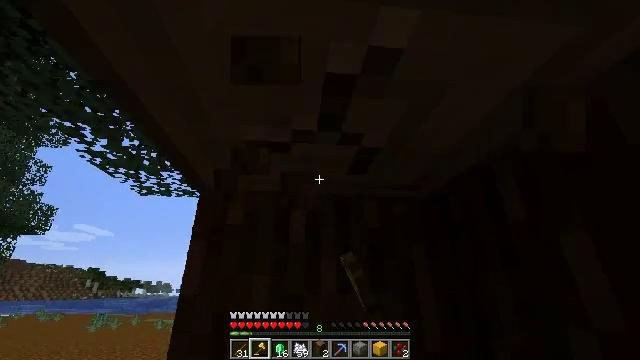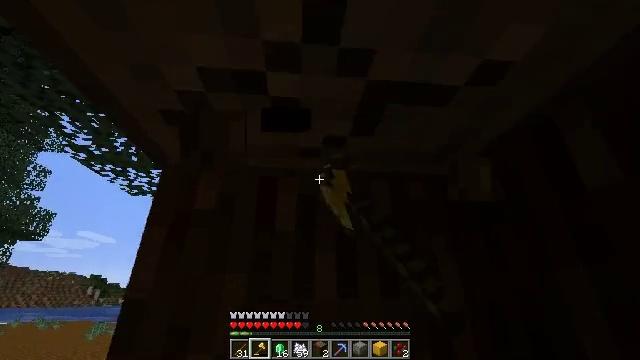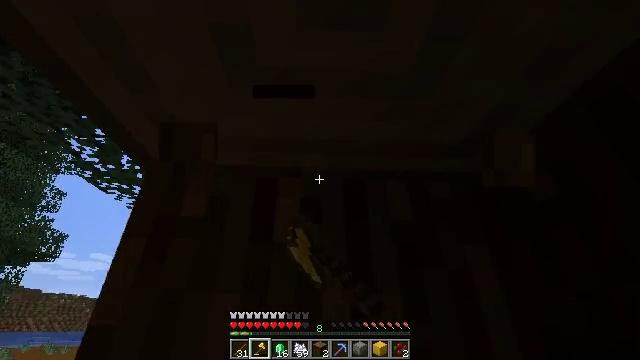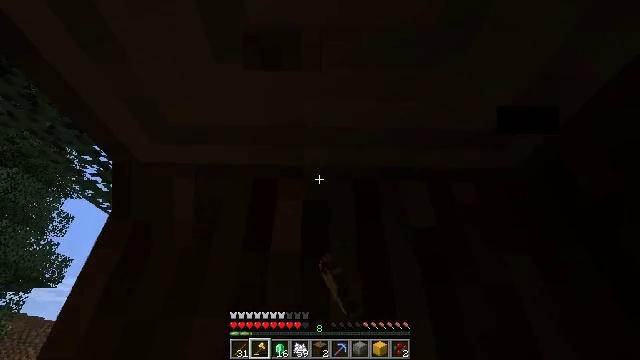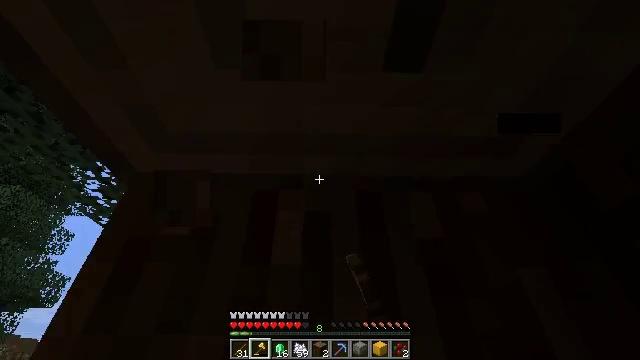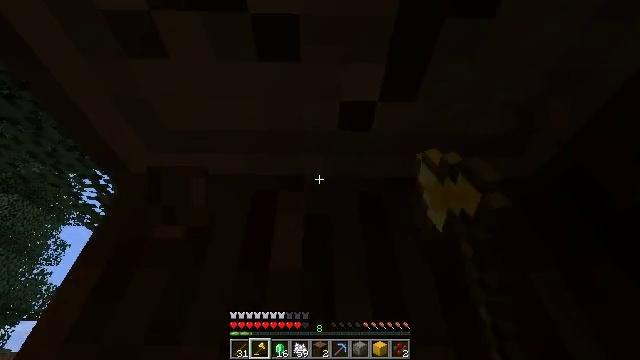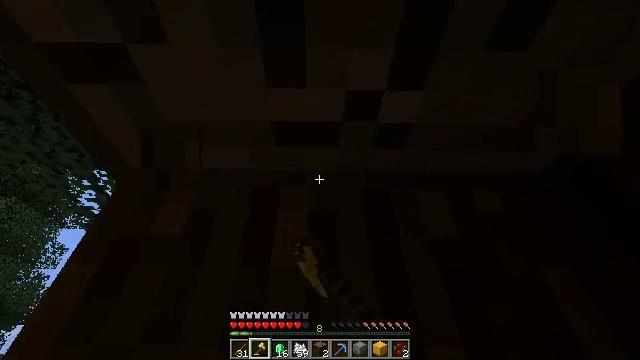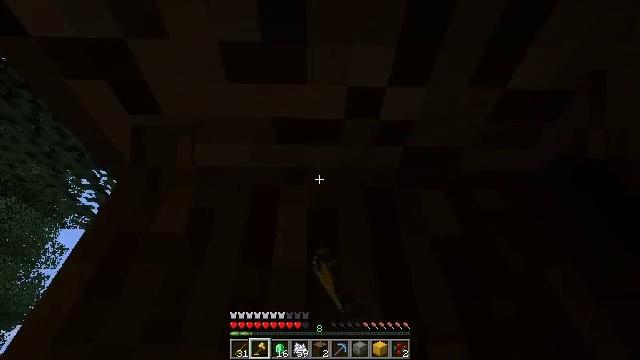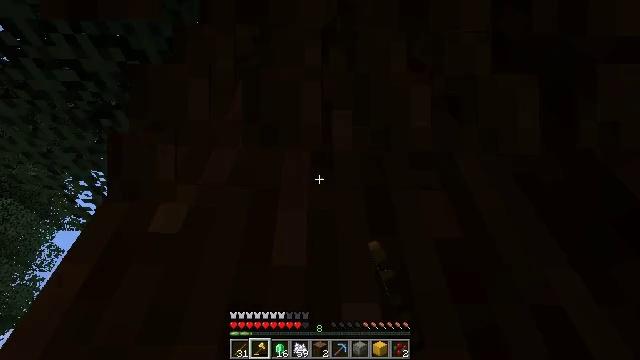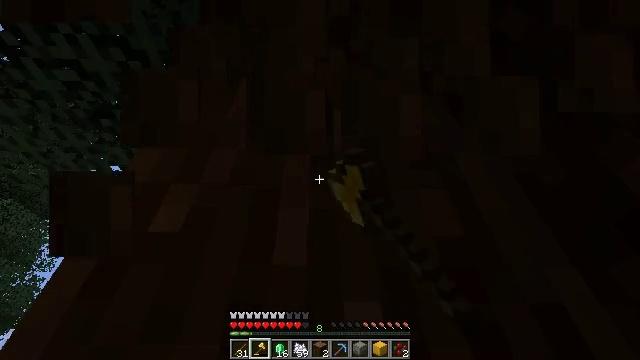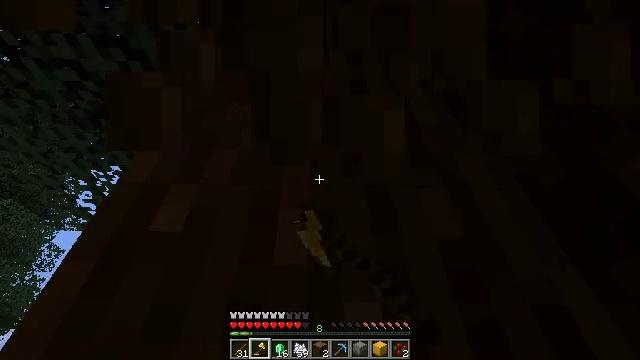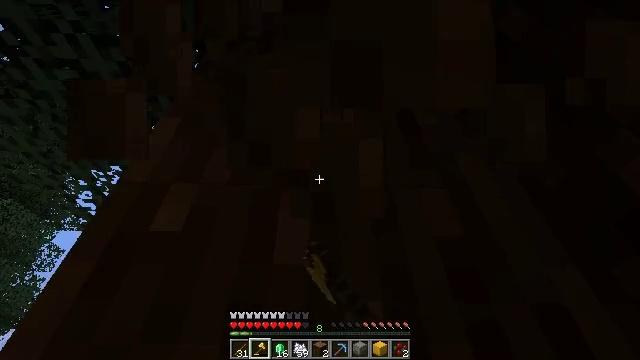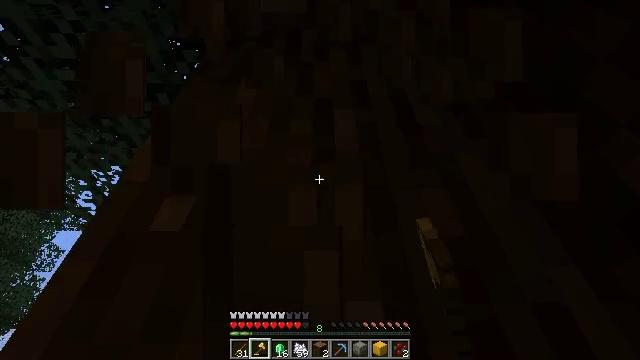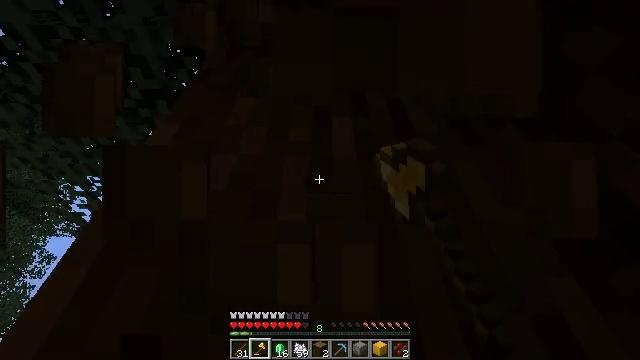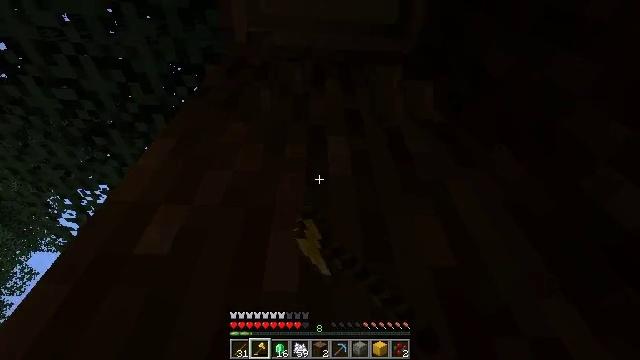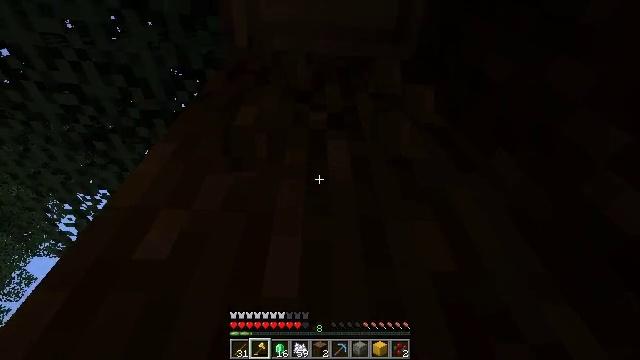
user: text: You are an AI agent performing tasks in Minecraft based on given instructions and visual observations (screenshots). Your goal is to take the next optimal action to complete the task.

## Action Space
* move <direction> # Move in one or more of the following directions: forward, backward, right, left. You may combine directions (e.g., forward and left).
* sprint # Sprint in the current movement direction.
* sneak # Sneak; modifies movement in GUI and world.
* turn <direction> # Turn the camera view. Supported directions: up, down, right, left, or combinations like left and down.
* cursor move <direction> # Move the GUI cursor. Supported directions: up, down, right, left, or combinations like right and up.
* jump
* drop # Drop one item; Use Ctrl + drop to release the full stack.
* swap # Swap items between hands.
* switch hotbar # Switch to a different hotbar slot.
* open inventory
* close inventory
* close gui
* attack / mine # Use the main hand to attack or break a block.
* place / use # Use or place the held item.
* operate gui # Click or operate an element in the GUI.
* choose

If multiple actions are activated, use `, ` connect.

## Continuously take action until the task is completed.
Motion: motion action
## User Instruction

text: Break the spruce log from the tree.
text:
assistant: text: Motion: move forward, turn up, attack / mine
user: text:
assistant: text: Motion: turn left and up, attack / mine
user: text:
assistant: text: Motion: turn left and up, attack / mine
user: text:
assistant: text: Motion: turn up, attack / mine
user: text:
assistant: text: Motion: turn up, attack / mine
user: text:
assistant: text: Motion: attack / mine
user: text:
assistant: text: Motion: attack / mine
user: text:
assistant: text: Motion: attack / mine
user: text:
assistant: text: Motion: attack / mine
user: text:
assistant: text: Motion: attack / mine
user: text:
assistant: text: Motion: attack / mine
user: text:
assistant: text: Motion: attack / mine
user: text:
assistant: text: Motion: turn up, attack / mine
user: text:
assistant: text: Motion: turn right and up, attack / mine
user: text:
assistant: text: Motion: turn up, attack / mine
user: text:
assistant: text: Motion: turn down, attack / mine
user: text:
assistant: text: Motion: turn left and down, attack / mine
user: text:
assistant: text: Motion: turn down, attack / mine
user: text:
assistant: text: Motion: turn down, attack / mine
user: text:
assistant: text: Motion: turn down, attack / mine
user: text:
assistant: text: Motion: turn down, attack / mine
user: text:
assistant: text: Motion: attack / mine
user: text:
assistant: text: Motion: turn up, attack / mine
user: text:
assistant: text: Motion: turn up, attack / mine
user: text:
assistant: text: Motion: turn up, attack / mine
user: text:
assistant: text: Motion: attack / mine
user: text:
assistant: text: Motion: turn up, attack / mine
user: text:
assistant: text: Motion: turn up, attack / mine
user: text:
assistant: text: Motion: turn up, attack / mine
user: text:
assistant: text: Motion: attack / mine